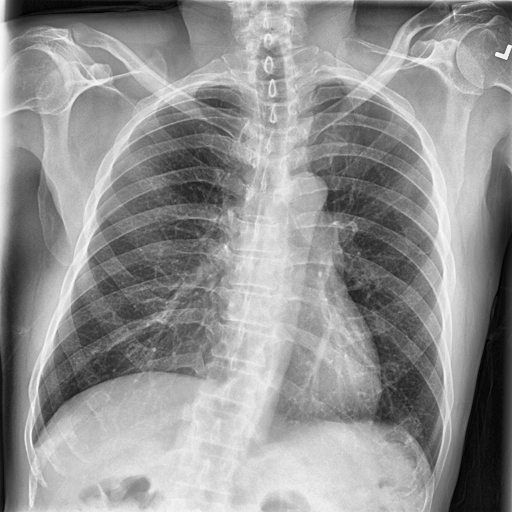
Finding: NORMAL